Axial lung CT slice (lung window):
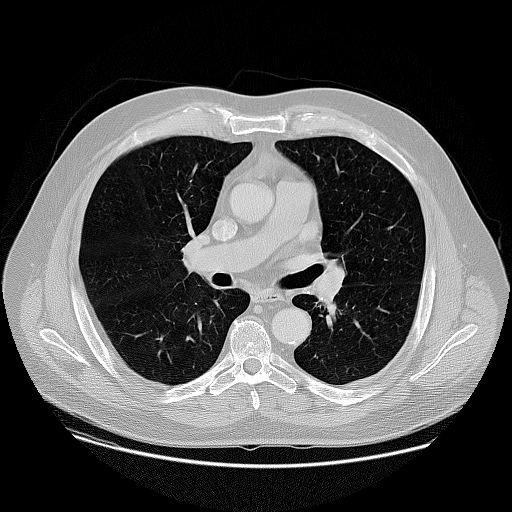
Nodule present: no